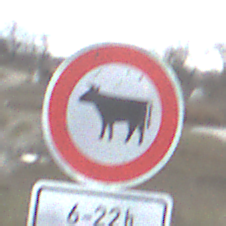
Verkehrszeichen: VerbotViehtrieb
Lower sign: ZeitangabenMitBeschraenkungAufWochentage4
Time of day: SunriseSunset
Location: Outdoor (RoadRail)
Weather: PartlyCloudy
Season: NotSpecified
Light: Natural